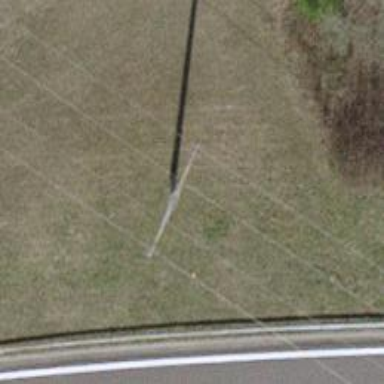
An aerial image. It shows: Power line with three cables.